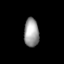
Tissue: lung
Cell type: Myeloid cells
Senescence score: 0.6406
Nuclear area (px): 420
Mean DAPI intensity: 155.145